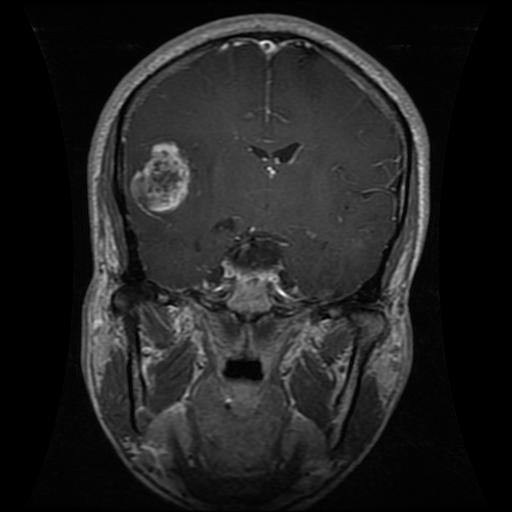
Label: glioma